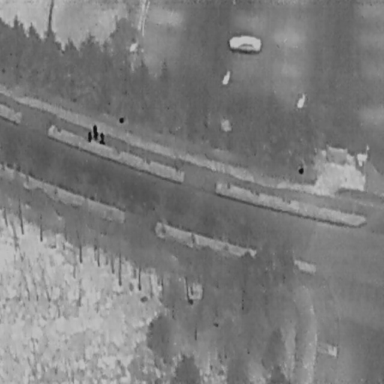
There are three People in the infrared image.